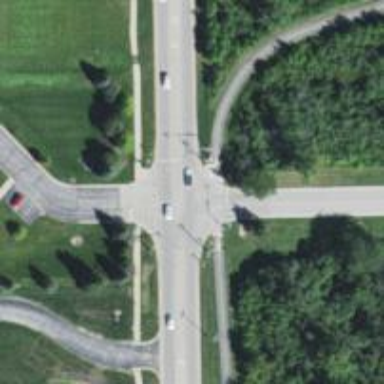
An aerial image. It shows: Excellent asphalt cycleway with crossing.